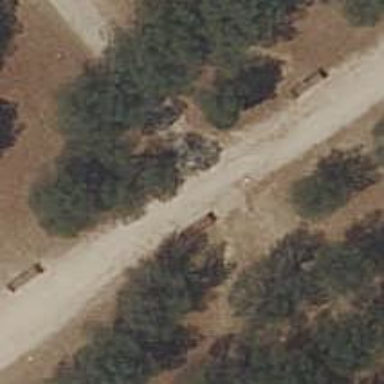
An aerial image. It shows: Unpaved footway.